Aerial crown-view tile of a tropical tree (Barro Colorado Island, Panama), acquired 20250317:
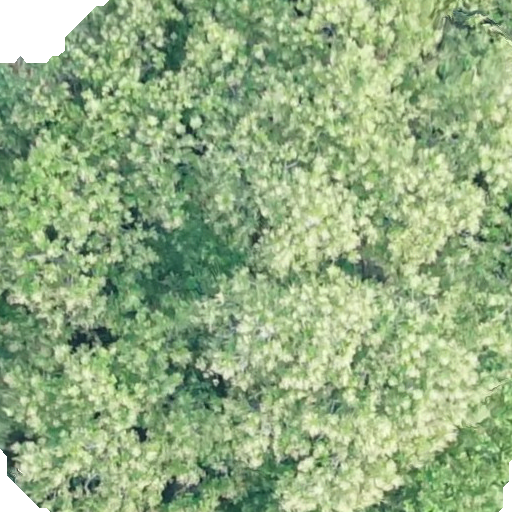
Species: Anacardium excelsum
GBIF accepted scientific name: Anacardium excelsum
Crown area: 575.34 m²